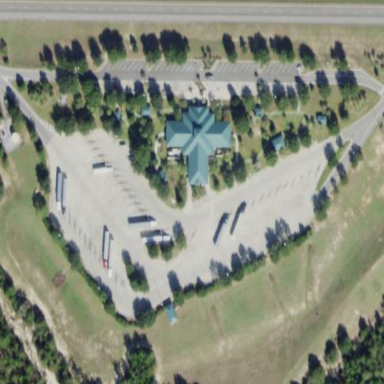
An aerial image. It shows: Rest area along the road.